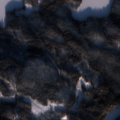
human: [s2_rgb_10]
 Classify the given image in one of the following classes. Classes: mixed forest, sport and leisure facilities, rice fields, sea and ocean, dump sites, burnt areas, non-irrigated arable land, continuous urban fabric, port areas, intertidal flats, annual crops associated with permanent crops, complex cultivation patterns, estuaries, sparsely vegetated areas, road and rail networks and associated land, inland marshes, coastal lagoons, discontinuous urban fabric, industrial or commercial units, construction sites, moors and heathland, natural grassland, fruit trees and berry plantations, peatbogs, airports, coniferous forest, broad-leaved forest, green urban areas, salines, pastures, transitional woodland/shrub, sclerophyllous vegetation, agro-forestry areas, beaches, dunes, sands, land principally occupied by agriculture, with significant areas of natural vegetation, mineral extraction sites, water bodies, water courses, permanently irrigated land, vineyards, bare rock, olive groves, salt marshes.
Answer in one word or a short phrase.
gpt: coniferous forest, mixed forest, water bodies